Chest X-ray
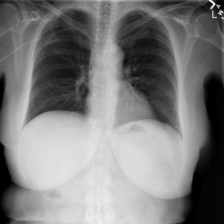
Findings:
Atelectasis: positive
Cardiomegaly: negative
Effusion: negative
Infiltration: negative
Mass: negative
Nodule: negative
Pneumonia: positive
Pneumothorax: negative
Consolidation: negative
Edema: negative
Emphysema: negative
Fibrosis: negative
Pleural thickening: negative
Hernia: negative